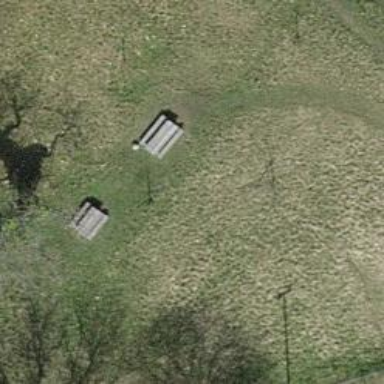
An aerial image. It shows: Picnic table located in leisure land area.